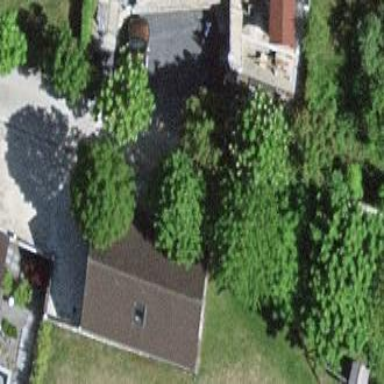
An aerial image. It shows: Shed building.